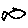
Label: fish